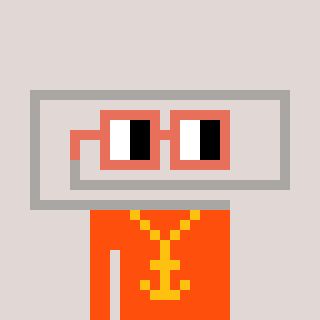
a pixel art character with square orange glasses, a paperclip-shaped head and a orange-colored body on a warm background